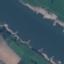
Land use / land cover class: River